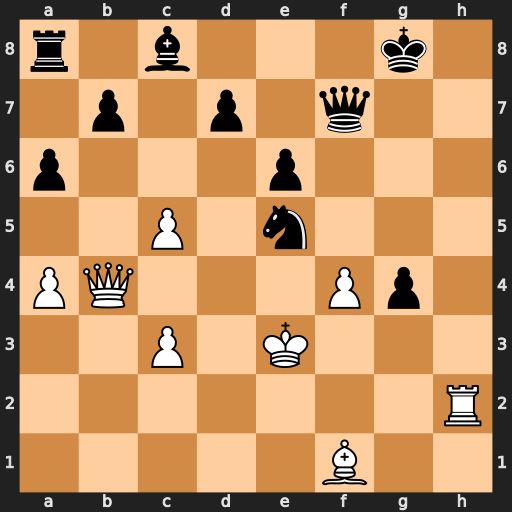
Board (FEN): r1b3k1/1p1p1q2/p3p3/2P1n3/PQ3Pp1/2P1K3/7R/5B2
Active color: w
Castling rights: -
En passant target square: -
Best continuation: fxe5 Qf3+ Kd2